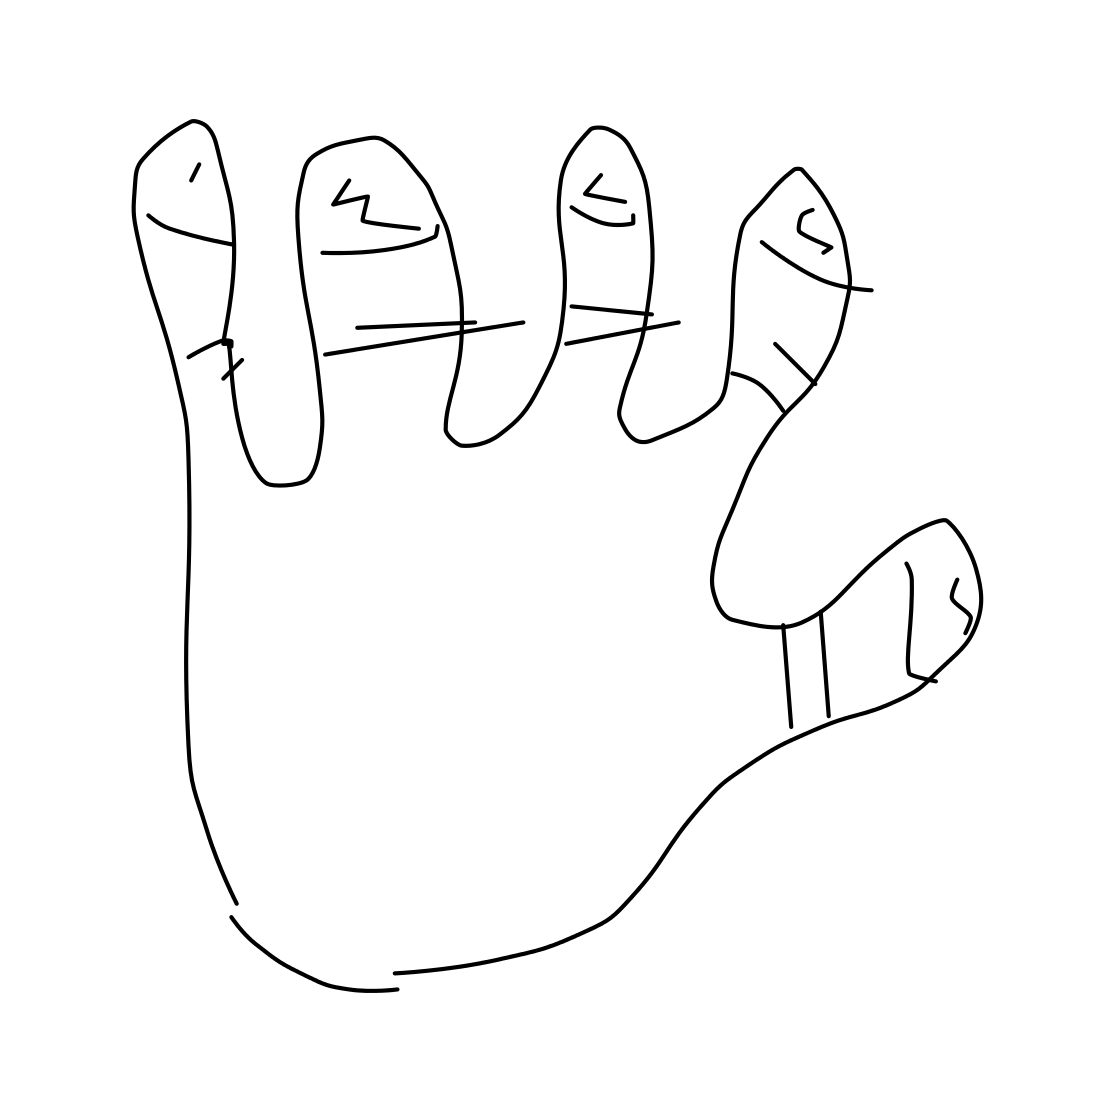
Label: hand